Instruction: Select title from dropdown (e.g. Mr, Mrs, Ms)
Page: traveler
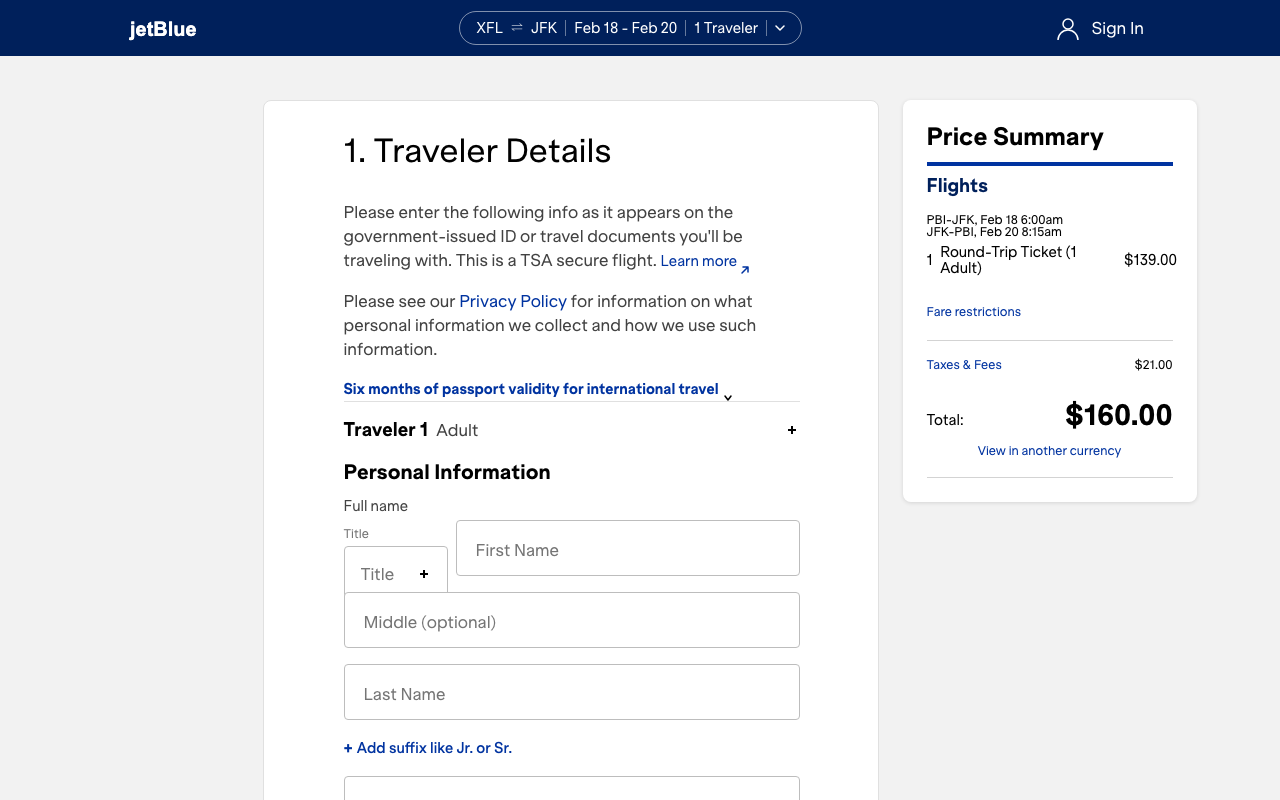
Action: click